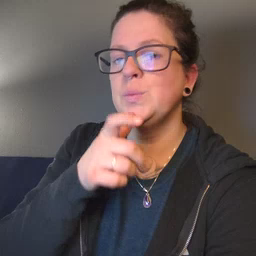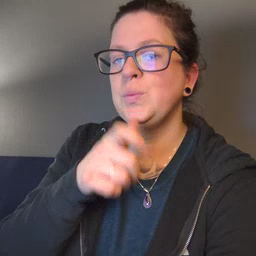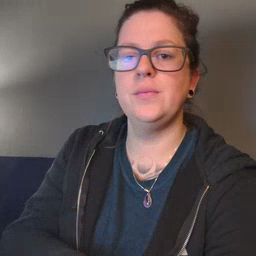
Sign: who